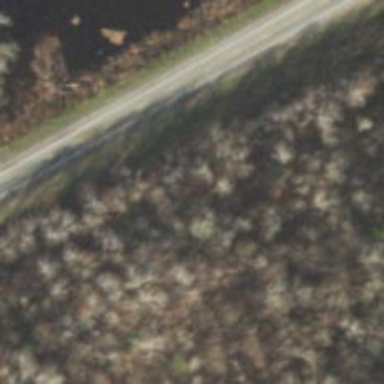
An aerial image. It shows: Abandoned road.